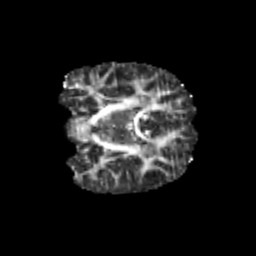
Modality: FA
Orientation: coronal
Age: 8
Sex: male
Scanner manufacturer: siemens
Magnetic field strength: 3 T
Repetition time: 3.8 s
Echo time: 0.07 s